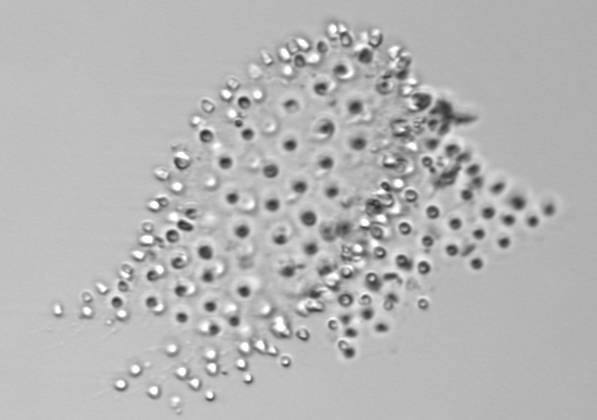
Label: Parvicorbicula_socialis